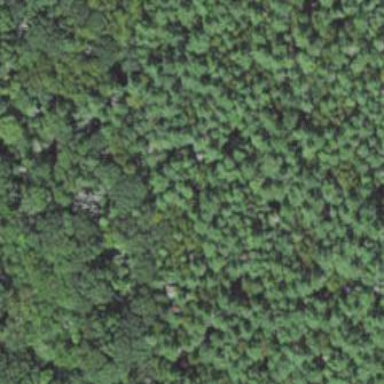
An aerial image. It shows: Mixed woodland area with various types of leaves.